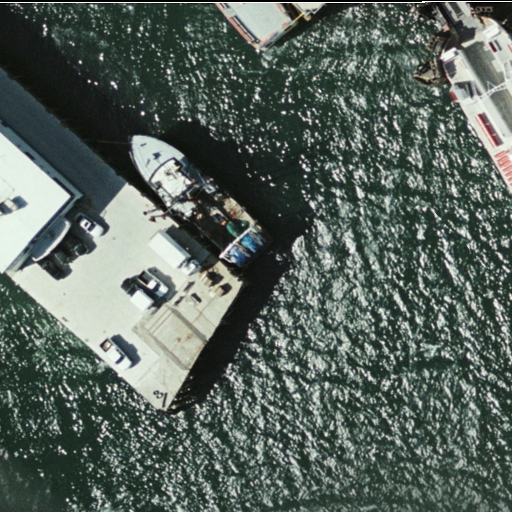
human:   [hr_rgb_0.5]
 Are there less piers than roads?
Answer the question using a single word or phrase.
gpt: no

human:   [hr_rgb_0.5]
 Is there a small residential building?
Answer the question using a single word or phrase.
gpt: no

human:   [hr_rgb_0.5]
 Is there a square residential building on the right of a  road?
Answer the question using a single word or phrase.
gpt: no

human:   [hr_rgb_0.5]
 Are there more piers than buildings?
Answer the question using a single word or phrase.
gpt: yes

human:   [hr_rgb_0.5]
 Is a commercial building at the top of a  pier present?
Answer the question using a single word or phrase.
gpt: no

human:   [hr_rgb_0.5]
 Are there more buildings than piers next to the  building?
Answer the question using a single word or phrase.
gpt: no

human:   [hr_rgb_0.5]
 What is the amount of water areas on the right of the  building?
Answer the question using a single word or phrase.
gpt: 0

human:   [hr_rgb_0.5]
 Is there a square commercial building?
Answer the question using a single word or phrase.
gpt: no

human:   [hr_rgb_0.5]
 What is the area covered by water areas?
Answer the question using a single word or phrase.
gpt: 0m2

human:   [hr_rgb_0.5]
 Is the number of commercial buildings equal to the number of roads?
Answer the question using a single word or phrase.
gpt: no

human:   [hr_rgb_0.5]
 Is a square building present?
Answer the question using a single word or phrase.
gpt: no

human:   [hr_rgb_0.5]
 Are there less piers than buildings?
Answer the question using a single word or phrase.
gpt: no

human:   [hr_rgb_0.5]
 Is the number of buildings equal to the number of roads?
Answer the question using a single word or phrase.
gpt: no

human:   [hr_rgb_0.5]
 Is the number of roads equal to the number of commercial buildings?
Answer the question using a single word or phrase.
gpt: no

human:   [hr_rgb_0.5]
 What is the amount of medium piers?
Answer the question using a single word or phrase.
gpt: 1

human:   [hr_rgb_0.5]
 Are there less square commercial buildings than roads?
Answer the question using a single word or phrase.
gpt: yes

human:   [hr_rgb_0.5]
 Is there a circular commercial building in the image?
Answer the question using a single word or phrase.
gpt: no

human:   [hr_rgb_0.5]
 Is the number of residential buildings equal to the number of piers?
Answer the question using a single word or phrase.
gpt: no

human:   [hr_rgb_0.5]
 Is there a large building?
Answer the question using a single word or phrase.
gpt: no

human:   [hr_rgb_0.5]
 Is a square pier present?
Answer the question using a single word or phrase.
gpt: no

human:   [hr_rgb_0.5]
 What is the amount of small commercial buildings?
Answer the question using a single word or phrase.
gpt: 0

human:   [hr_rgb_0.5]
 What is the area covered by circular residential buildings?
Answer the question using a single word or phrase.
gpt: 0m2

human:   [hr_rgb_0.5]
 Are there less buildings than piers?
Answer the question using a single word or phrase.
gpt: yes

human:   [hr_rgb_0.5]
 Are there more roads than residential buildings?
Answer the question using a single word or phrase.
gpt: yes

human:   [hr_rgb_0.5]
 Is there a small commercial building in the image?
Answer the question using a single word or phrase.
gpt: no

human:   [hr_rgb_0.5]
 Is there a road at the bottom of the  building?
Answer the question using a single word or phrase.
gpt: no

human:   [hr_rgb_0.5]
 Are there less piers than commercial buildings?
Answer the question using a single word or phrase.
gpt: no

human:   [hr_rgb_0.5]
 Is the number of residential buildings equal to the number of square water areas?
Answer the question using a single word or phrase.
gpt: no

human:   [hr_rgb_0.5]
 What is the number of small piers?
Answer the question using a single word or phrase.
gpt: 0

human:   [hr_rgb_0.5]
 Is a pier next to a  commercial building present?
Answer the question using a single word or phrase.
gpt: no

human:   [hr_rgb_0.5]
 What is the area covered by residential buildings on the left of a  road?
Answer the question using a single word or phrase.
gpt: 352m2

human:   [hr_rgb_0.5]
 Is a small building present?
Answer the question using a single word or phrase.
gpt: no

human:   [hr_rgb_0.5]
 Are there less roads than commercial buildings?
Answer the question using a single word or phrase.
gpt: no

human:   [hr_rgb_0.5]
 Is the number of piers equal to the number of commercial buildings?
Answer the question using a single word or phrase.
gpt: no

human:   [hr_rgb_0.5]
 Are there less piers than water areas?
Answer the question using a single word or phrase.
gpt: no

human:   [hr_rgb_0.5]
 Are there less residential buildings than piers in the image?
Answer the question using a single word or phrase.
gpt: yes